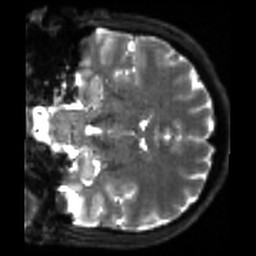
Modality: sbref
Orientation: coronal
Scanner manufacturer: siemens
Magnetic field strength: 3 T
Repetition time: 4 s
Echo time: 0.0594 s